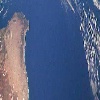
Label: water